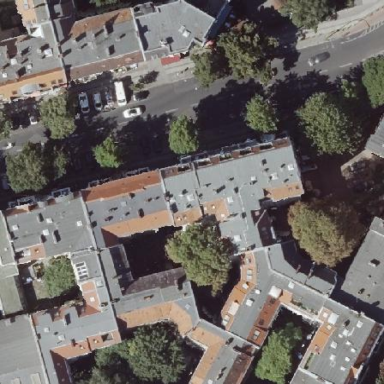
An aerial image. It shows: Residential building with distinctive double saltbox roof shape.